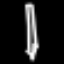
Label: pencil